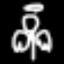
Label: angel